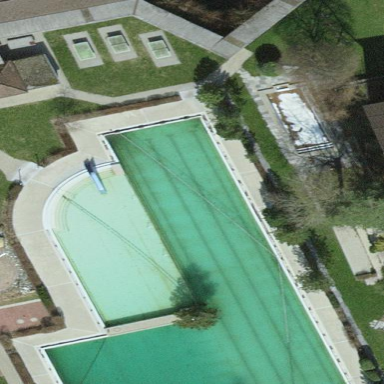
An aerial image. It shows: Swimming pool within leisure land area designed for swimming activities.